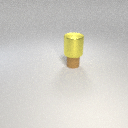
large yellow metal cylinder above small brown rubber cylinder